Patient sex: F
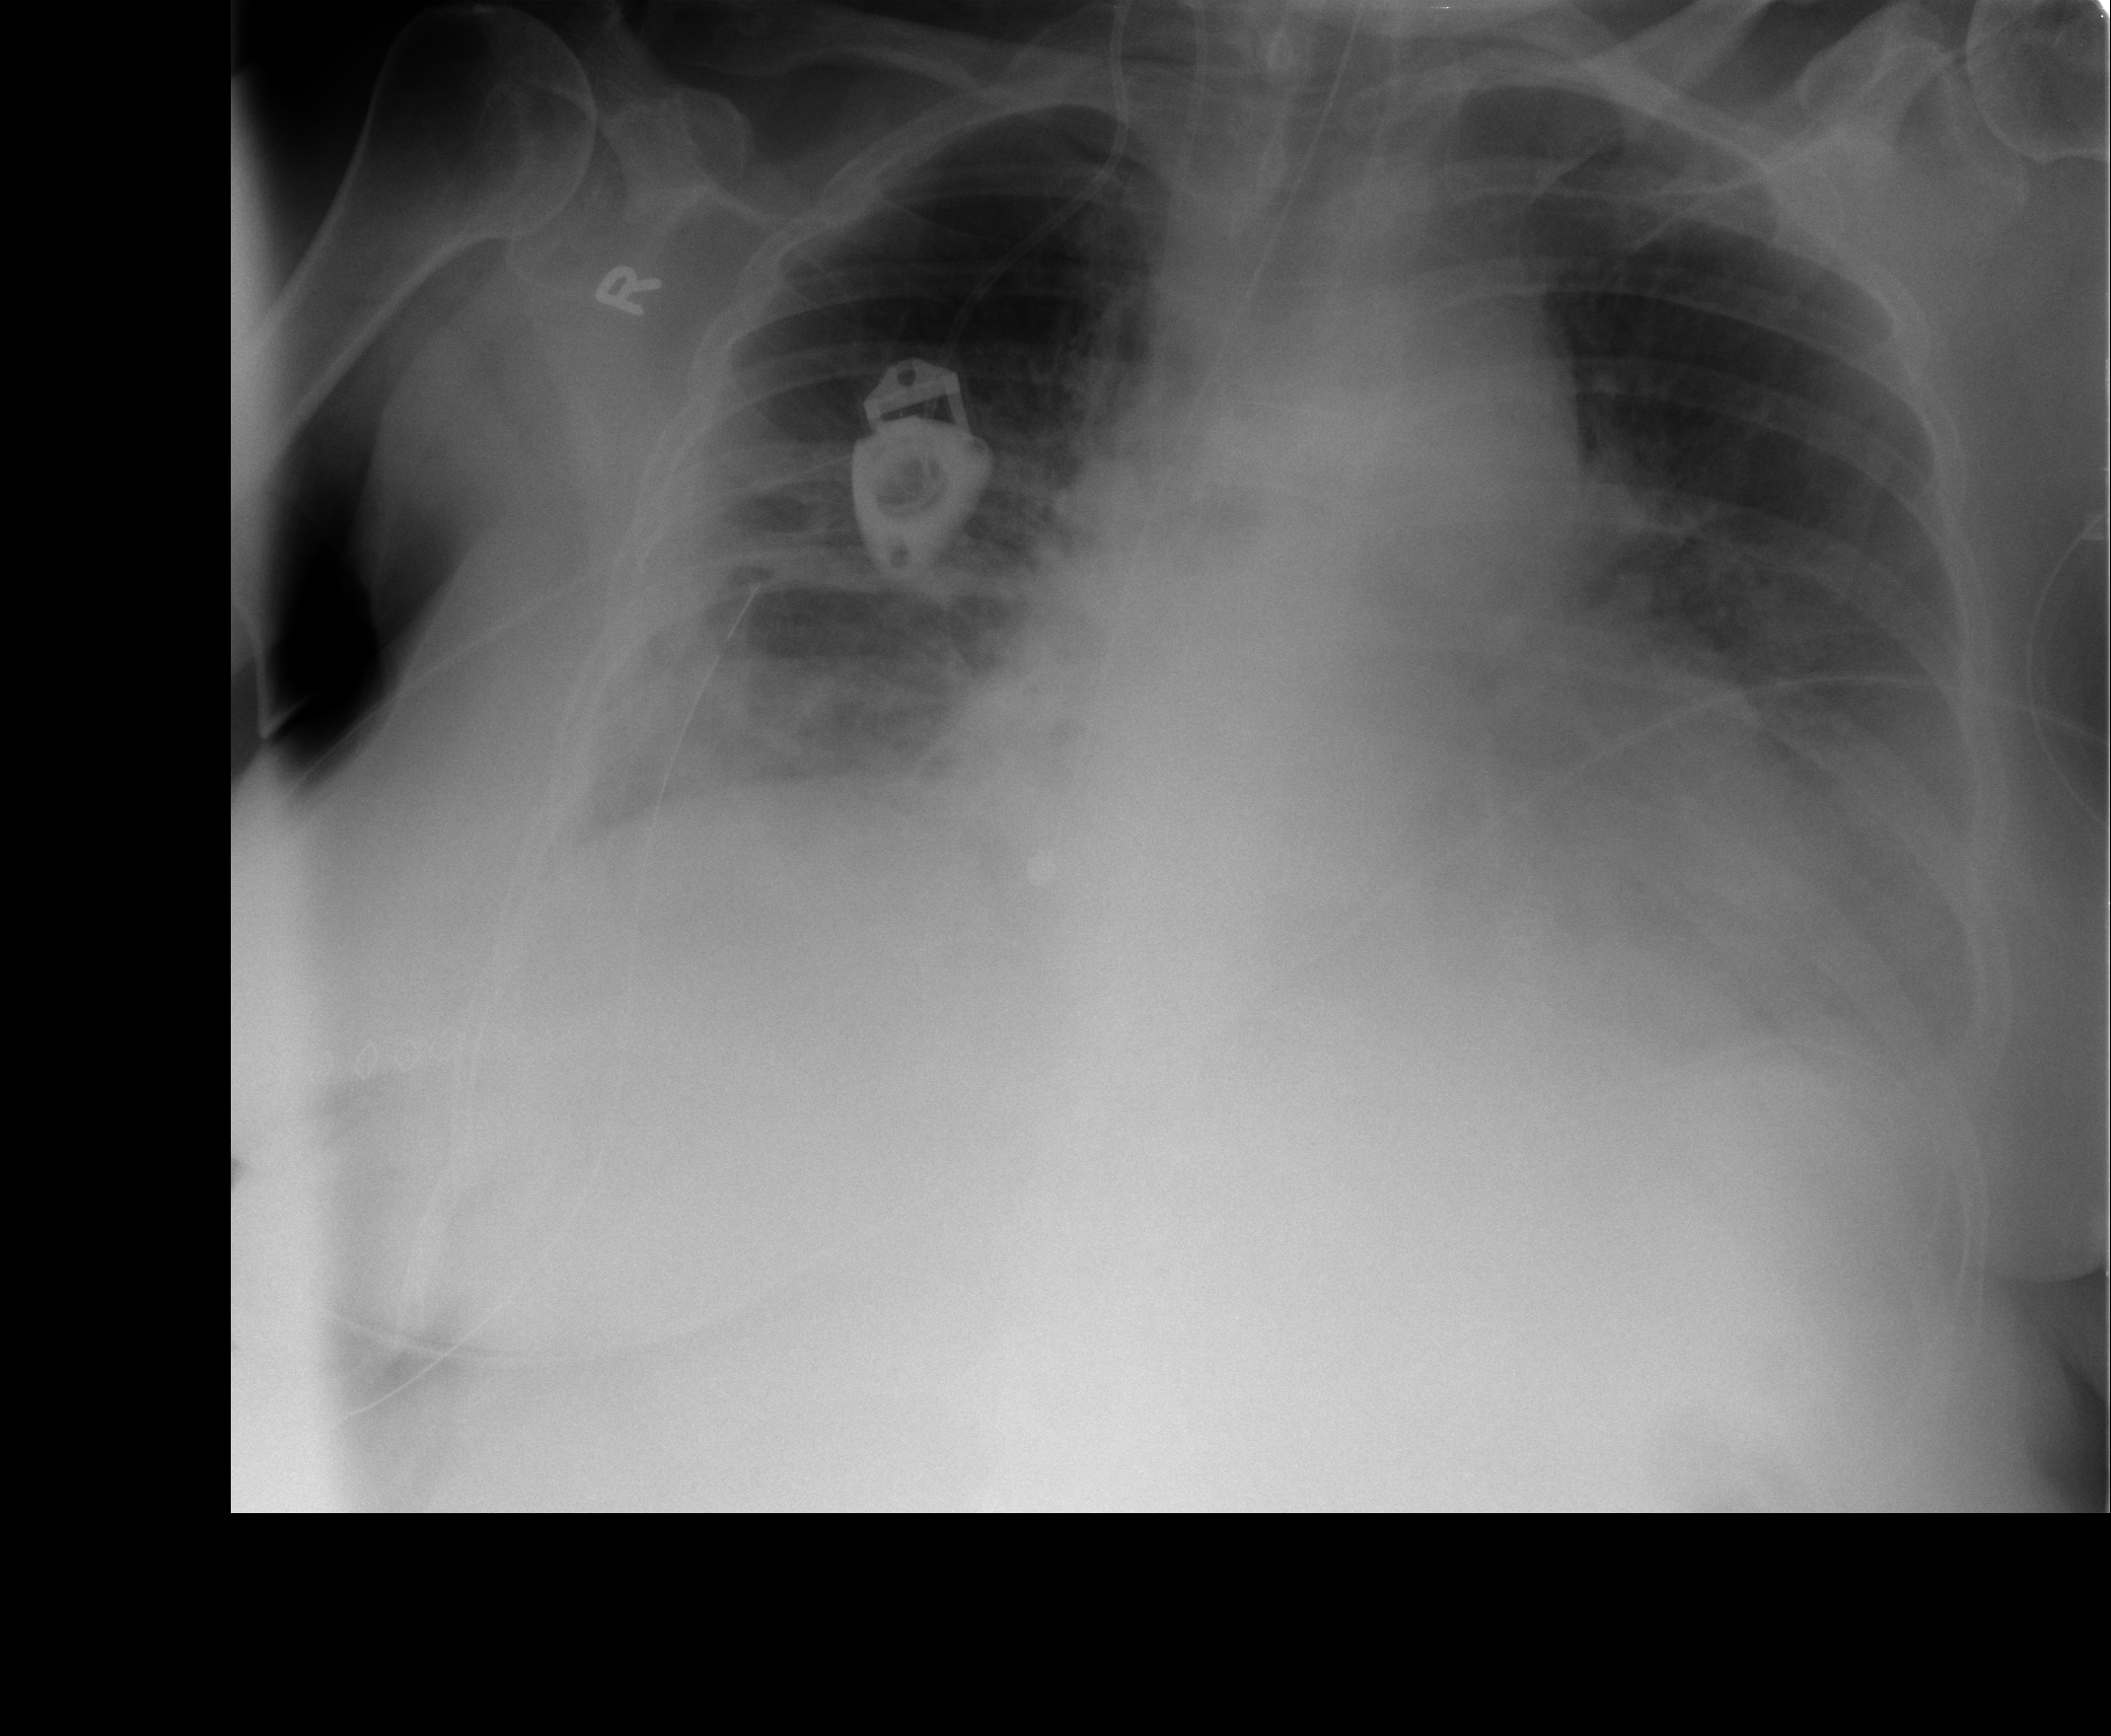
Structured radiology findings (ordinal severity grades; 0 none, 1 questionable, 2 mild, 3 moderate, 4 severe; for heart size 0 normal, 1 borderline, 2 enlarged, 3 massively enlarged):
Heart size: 2
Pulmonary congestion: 2
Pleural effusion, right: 0
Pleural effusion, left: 2
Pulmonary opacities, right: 2
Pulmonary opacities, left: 0
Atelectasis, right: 2
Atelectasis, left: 2